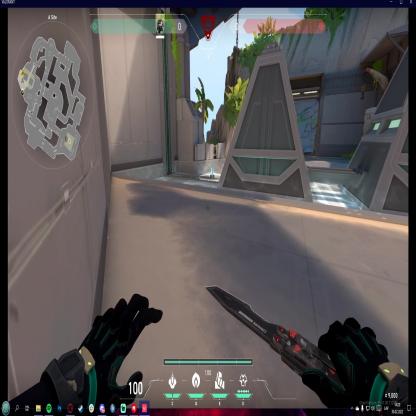
Label: planted spike